Question: I'm doing one simple project on HTML5 Canvas. I want to have a few tabs in my canvas, for example let's take 4 tabs. All these tabs should display some information in the "active content" area (see picture below). Different content from different tabs will be shown.
This is what I want it to look like, very simple and basic:

How can I switch the content when clicking on the different tabs in the canvas?
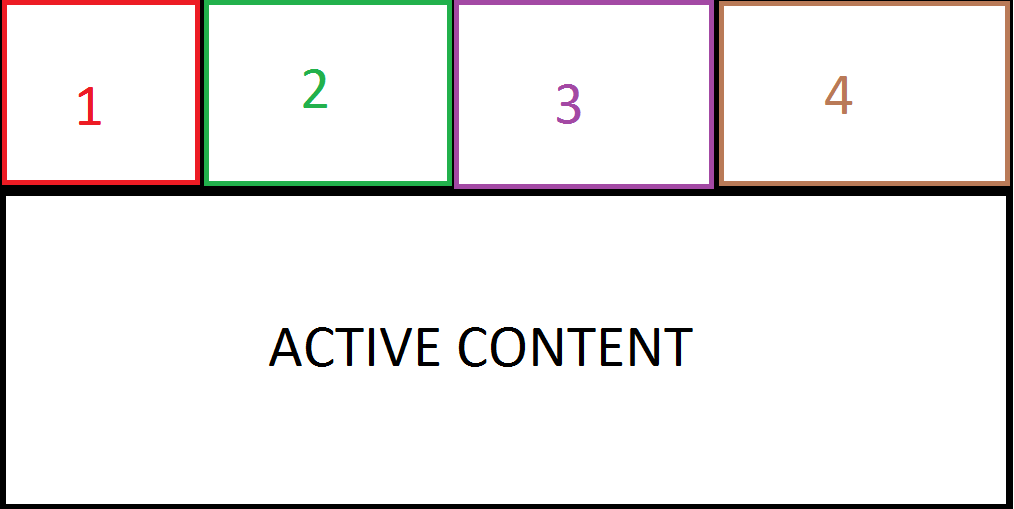
Answer: Canvas do not have native support for drawing with content as everything is just pixels on a bitmap so to get this sort of behavior with canvas you will have to implement the basic logic yourself.
I would recommend an object based approach. Create your tabs as objects which then allows you to render them but also testing them for hits, and it's easy to expand number of tabs etc.
## Live demo here
An object can be very simple:
'''
var Tab = function(x, y, width, height, color) {
this.x = x;
this.y = y;
this.width = width;
this.height = height;
this.color = color;
this.lineWidth = 3;
};
'''
then add a method to build the path for the rectangle and to render it, which is simply:
'''
var Tab = function(x, y, width, height, color) {
this.x = x;
this.y = y;
this.width = width;
this.height = height;
this.color = color;
this.lineWidth = 3;
/// creates a new path on the context
this.getPath = function(ctx) {
ctx.beginPath();
ctx.rect(this.x, this.y, this.width, this.height);
};
/// draws this tab
this.render = function(ctx) {
this.getPath(ctx);
ctx.strokeStyle = this.color;
ctx.lineWidth = this.lineWidth;
ctx.stroke();
};
};
'''
The purpose of this is to use it for rendering it as well as hit-test it.
Now you can create a few tabs:
'''
var myTabs = [
new Tab(0, 0, 100, 50, 'blue'),
new Tab(100, 0, 100, 50, 'red'),
new Tab(200, 0, 100, 50, 'yellow'),
new Tab(300, 0, 100, 50, 'orange'),
];
'''
Now simply render them:
'''
for(var i = 0, tab; tab = myTabs[i++];)
tab.render(ctx);
'''
To hit test:
'''
for(var i = 0, tab; tab = myTabs[i++];) {
tab.getPath(ctx);
if (ctx.isPointInPath(x, y)) {
// got a hit, update content
}
}
'''
I'll leave it to you to extend the 'Tab' object with ability to accept and render text and so forth :-)
Hope this helps!